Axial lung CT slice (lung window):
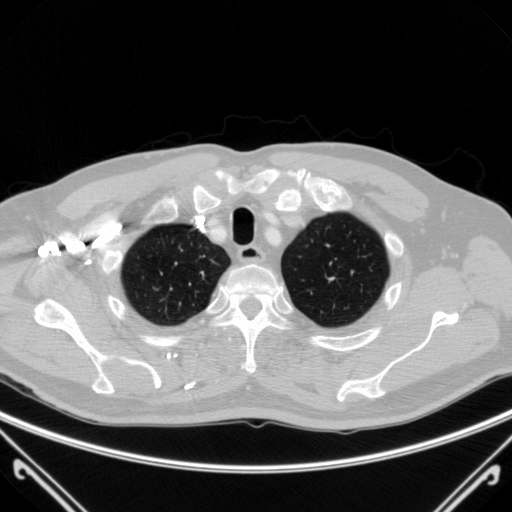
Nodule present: no